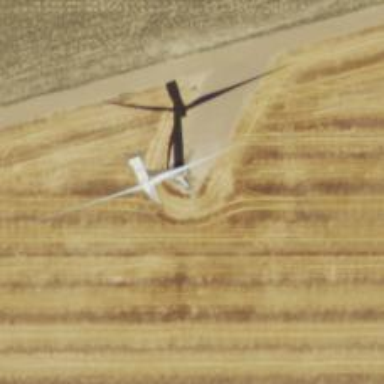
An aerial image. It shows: Wind generator powered by wind. The generator type is horizontal axis and it uses wind turbines.